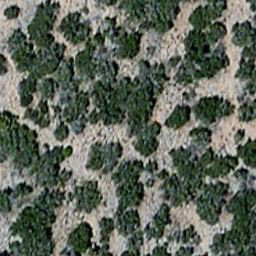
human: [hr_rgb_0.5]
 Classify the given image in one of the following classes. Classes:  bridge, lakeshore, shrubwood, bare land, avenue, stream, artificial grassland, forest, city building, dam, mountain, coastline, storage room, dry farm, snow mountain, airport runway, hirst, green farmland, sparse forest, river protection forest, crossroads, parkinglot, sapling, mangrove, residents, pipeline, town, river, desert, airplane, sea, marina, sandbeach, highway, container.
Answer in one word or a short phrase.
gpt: sparse forest